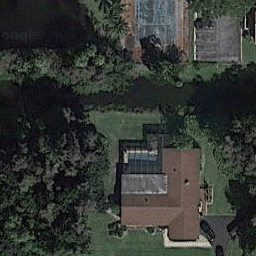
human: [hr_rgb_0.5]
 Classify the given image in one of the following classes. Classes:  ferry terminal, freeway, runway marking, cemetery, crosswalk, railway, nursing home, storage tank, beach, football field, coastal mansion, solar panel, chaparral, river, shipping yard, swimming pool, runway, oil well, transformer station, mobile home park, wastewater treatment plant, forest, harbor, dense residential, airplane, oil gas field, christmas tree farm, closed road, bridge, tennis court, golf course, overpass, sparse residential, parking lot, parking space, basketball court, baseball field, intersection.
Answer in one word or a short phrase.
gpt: sparse residential